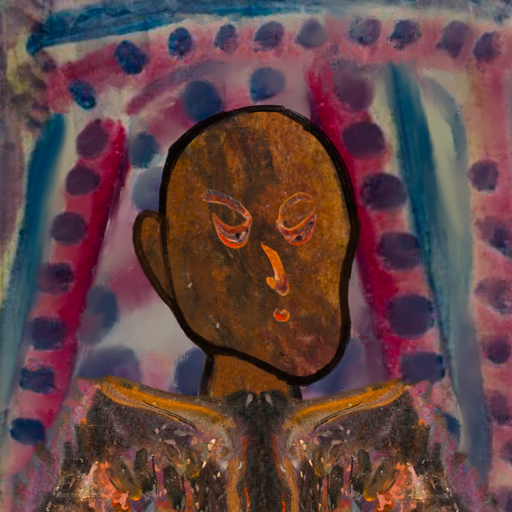
Background: HillGirl, Head And Neck Side: Mosgoul, Face Side: Hypocrite, Bust: Gypsy_Queen, Hair Side: Blank, Head Accessory: Blank, Second Necklace: Blank, Necklace: Blank, Baby: Blank